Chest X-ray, AP view. Patient: 60 years old, sex F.
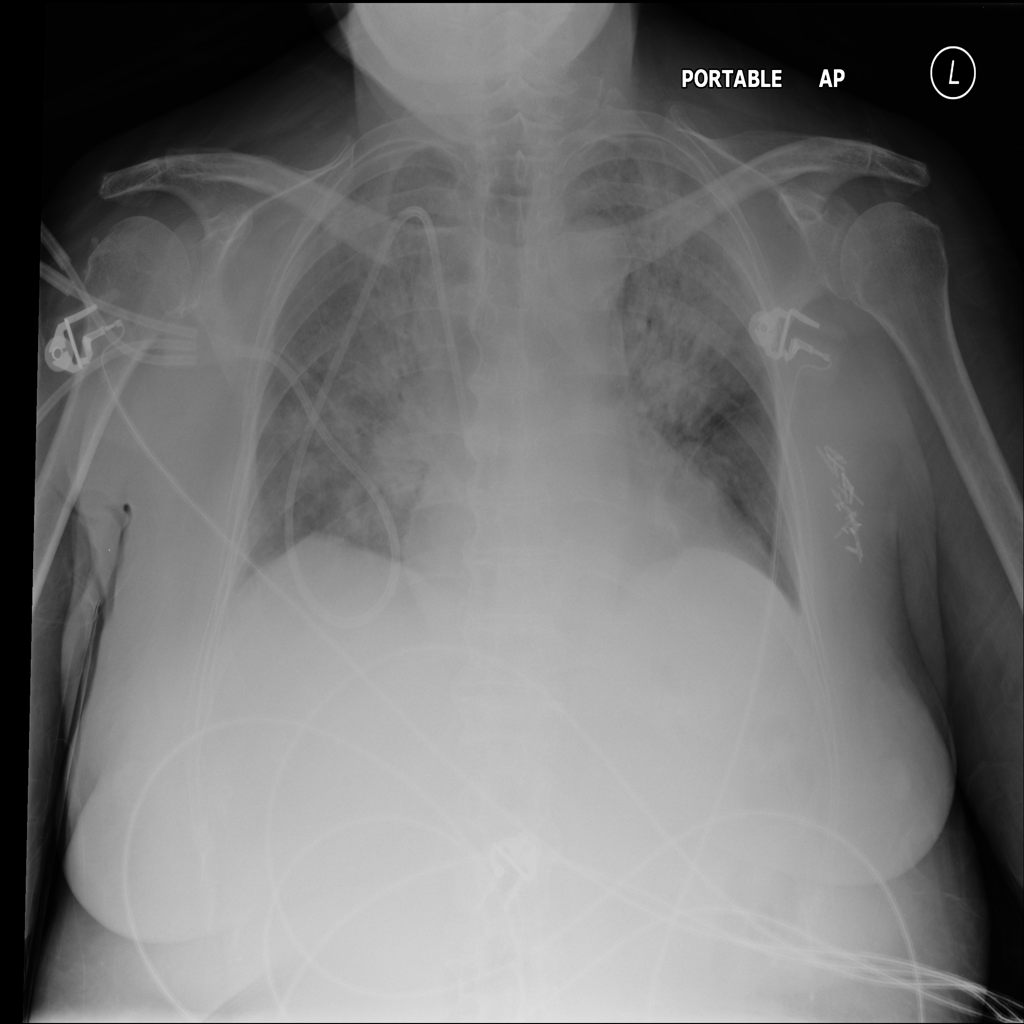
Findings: Edema, Pneumonia